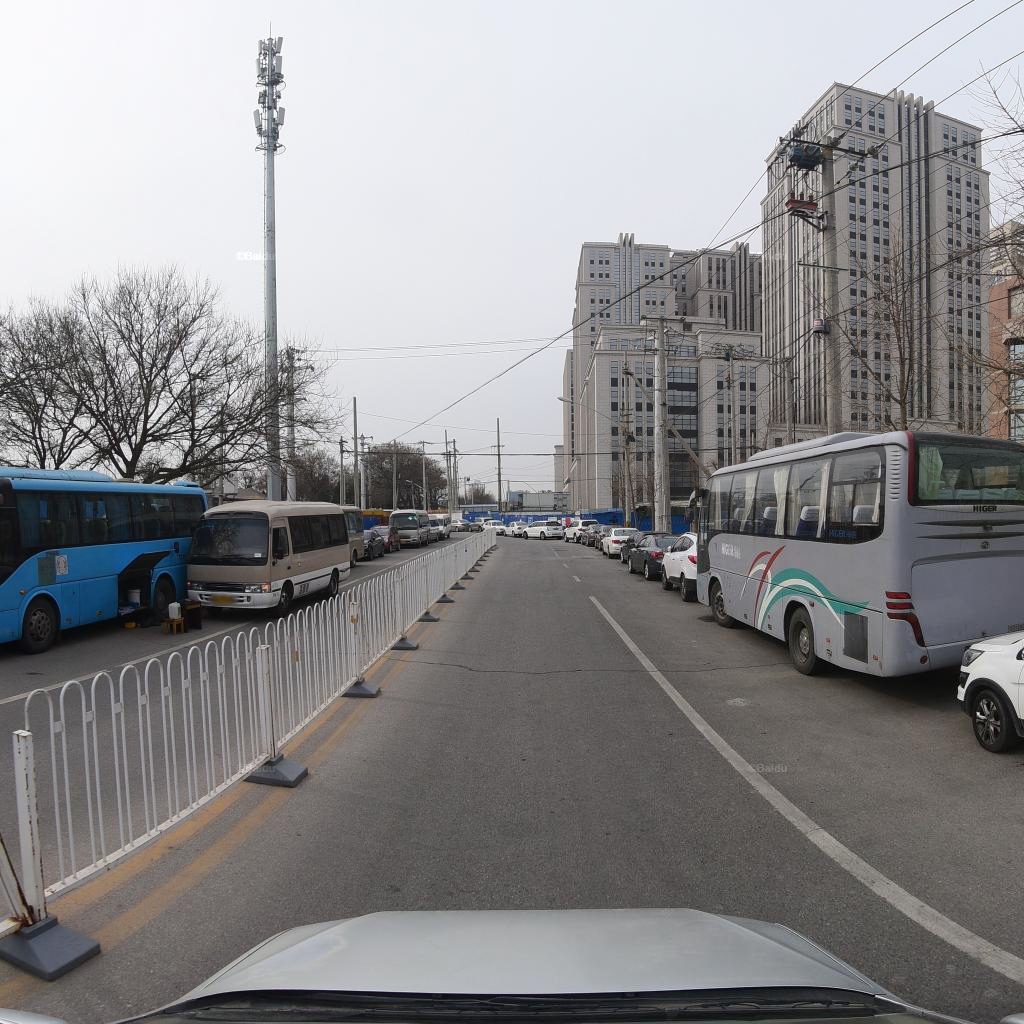
Region: Fengtai
Road damage annotations: transverse crack